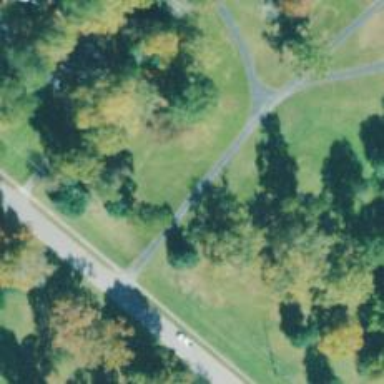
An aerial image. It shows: Driveway leading to service road.